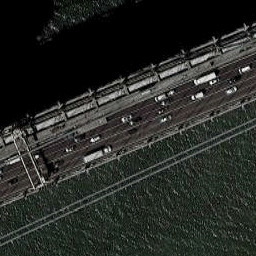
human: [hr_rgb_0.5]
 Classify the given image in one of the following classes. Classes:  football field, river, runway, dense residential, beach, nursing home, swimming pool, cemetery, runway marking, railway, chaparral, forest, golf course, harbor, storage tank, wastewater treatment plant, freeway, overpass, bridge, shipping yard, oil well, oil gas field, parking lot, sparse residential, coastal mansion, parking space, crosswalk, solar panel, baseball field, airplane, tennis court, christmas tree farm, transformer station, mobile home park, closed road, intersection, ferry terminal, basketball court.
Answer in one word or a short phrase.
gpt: bridge